Question: I want to create a control bar, if that's what it's called, with icons like those shown on the right side of the screen shot. This is a screenshot from Sparrow, and as you can see there are icons (buttons) on the top right of the 'control bar'.

I've seen this in Sparrow, Coda, Reeder, and Ecoute, but I've had trouble researching it because I don't know what the actual name for that bar is, and I'm new to Cocoa.
How do I create this type of UI?
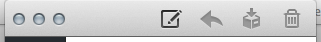
Answer: Most of those apps are made with the 'INAppStoreWindow' class.
Check it out on Github:
<URL>
Give credit to the great developer ;)